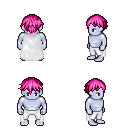
a pixel art fantasy rpg character, male body template, dark elf, purple skin, white cape, white pants, pink short bangs hairstyle, four views (front, back, left, right), 2x2 character sprite sheet, small pixel art, hard edges, no anti-aliasing